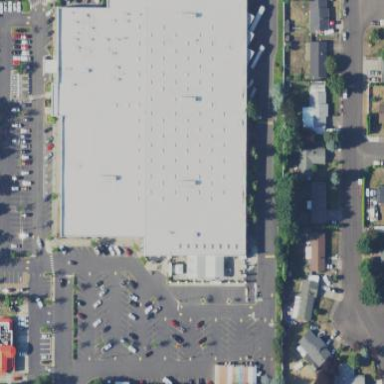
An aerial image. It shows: Retail building housing supermarket.